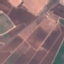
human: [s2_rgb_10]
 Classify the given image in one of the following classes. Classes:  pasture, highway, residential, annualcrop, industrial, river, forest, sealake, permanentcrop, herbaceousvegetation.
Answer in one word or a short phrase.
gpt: PermanentCrop